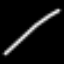
Label: line